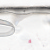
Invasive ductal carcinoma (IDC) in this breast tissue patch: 0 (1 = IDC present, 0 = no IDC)